Question: I got this app with a text field (actually a 'UITextView') for entering text. Above this text field is a tableView list of chat messages.
There is this very odd behaviour whereby I long press on my text field to edit my existing text and after hovering the magnifying glass around the screen, some of the text in the tableView list of chat messages starts to flicker.
Even the nav title text gets cut off half way (depending on how much of the magnifying glass overlaps it) and starts flickering.
I've tried to use the 3D layer viewer in Xcode to find out if there are any overlapping views that could cause it but nothing, no view is obscuring the other views.
It's like some sort of graphics context clipping problem wherever the magnifying glass goes.
Has else anyone seen this problem before ?
Edit:
Here's a screenshot of what happens to the screen.

As you can see the nav title should say "Tim" but it gets clipped.
Some of the chat messages disappear for a split second.
To the left of "Message" should be another button but that too is flickering.
## New Discovery!
I have tracked down the problem and it appears to be caused by this third party library called SlideMenuController:
<URL>
I downloaded the library and added a 'UITextView' to FriendsViewController.m and ran the app, brought up the magnifying glass and it cause the screen to flicker like above screenshot.
I'll continue digging, hopefully I can find a fix for it.
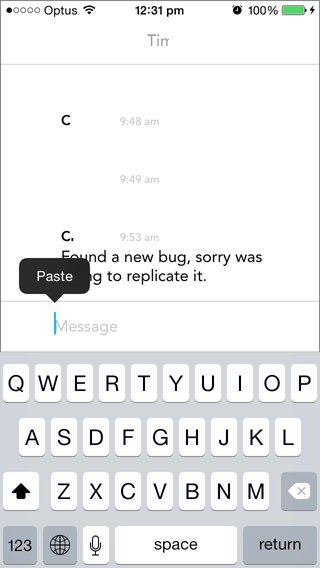
Answer: I found the solution :D
So it was the SlideMenuController library that was causing the issue somehow.
The solution I came up with was to change 'SlideNavigationController.m' from:
'''
self.enableShadow = YES;
'''
to
'''
self.enableShadow = NO;
'''
Hope that helps anyone else having the same problem :D